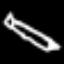
Label: pencil